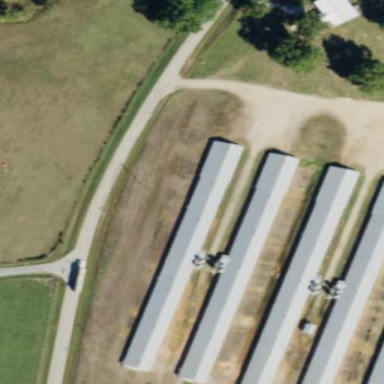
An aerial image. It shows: Farm auxiliary building.